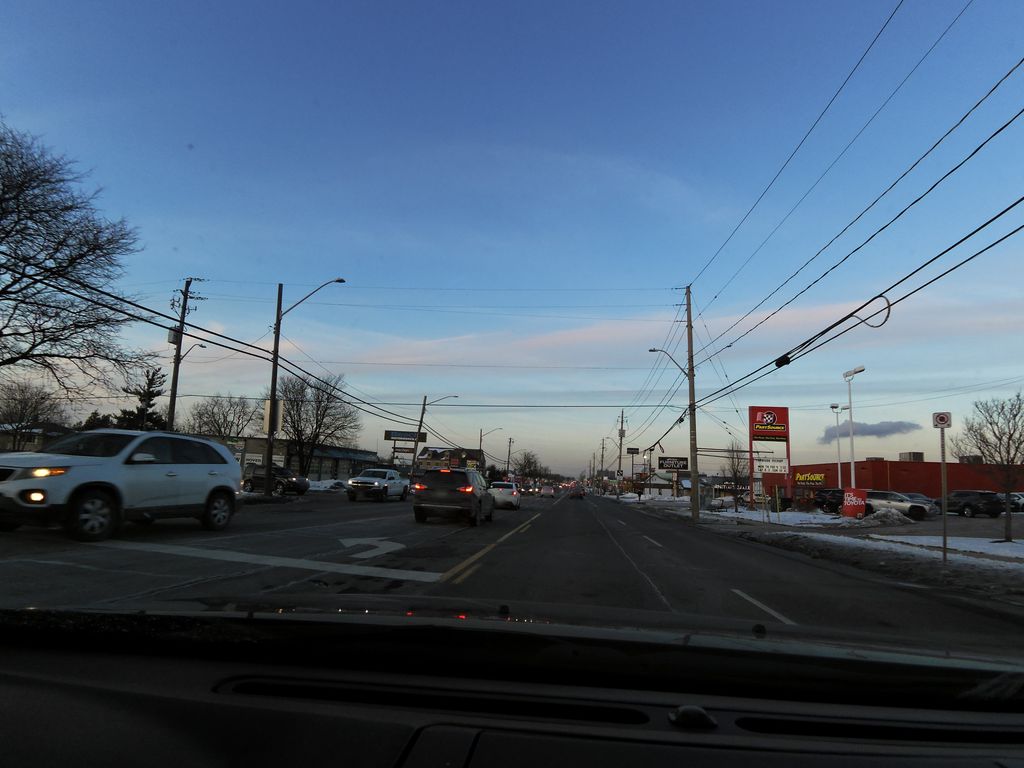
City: hamilton